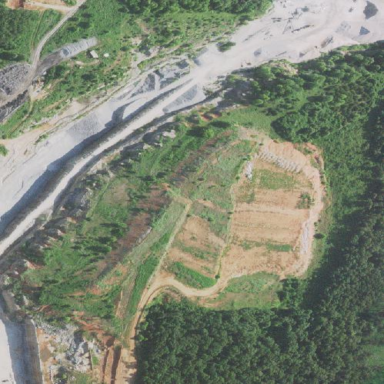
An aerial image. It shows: Quarry area that is man-made.